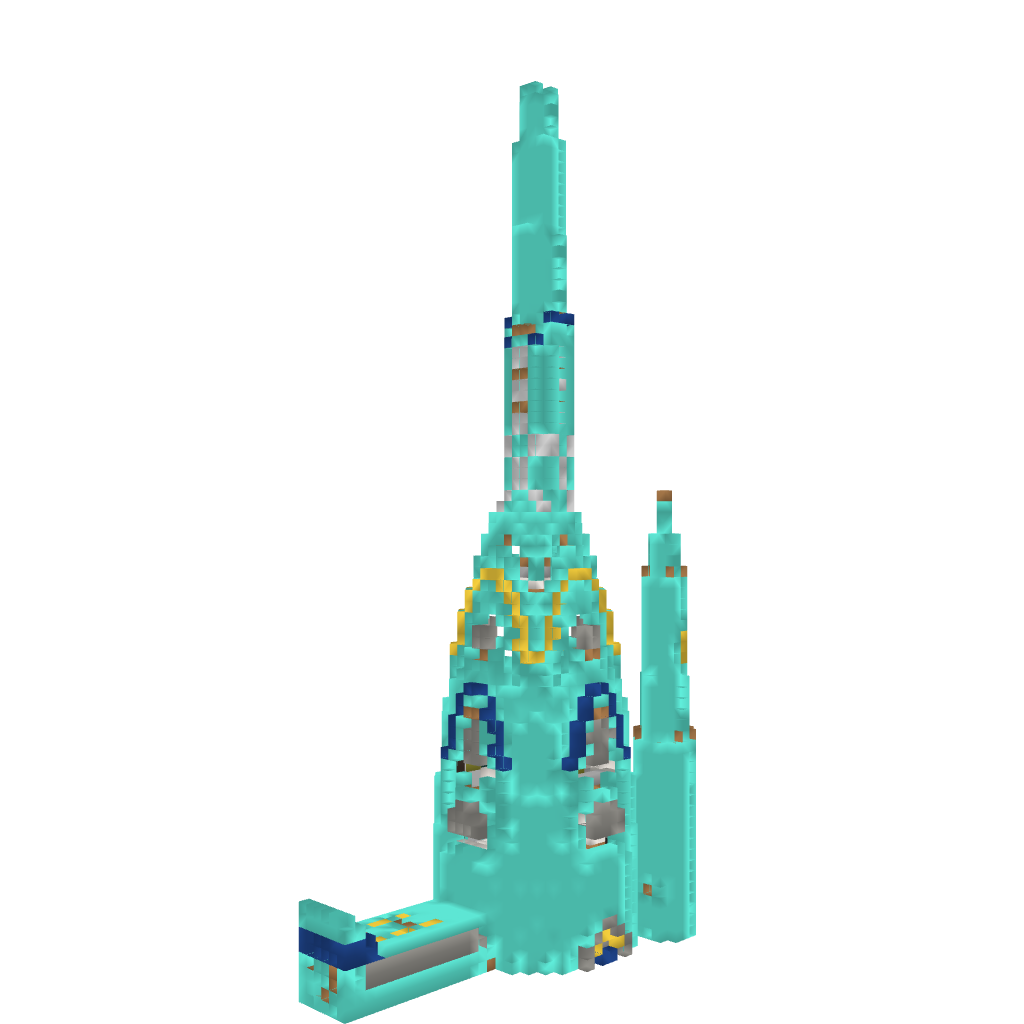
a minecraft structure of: the big rich castle